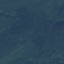
Land use / land cover: Forest